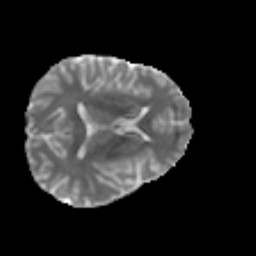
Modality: MD
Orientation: axial
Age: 44
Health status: ill
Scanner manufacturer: philips
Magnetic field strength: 3 T
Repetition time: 9 s
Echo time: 0.127 s